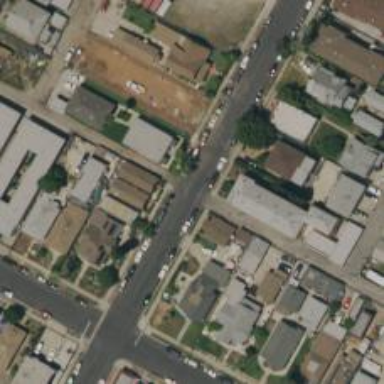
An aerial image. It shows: Alley classified as service road.